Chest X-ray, PA view. Patient: 57 years old, sex M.
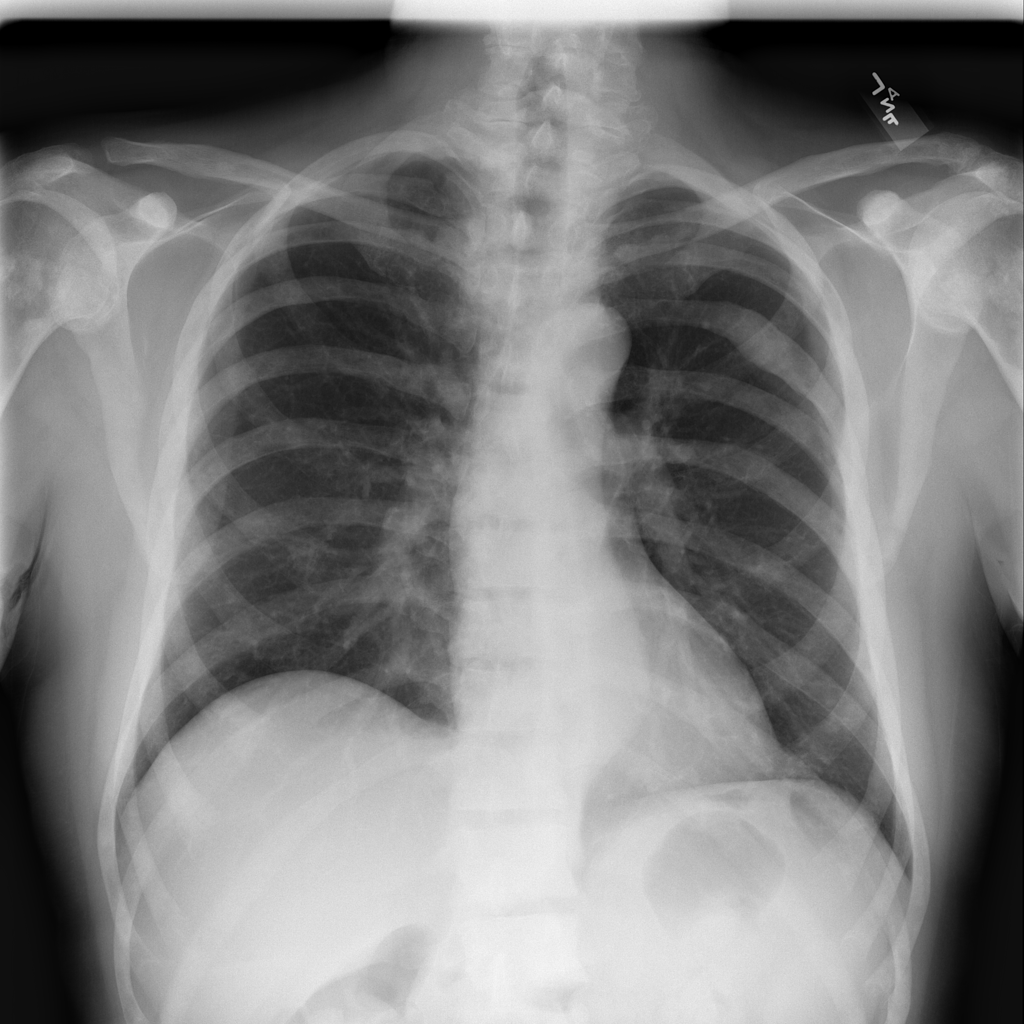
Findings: No Finding